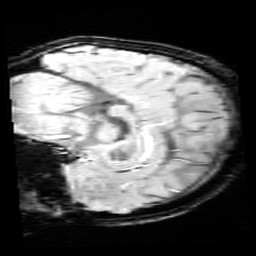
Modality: SWI
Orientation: sagittal
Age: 9
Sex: female
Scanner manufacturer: siemens
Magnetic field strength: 3 T
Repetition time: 0.027 s
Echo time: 0.02 s